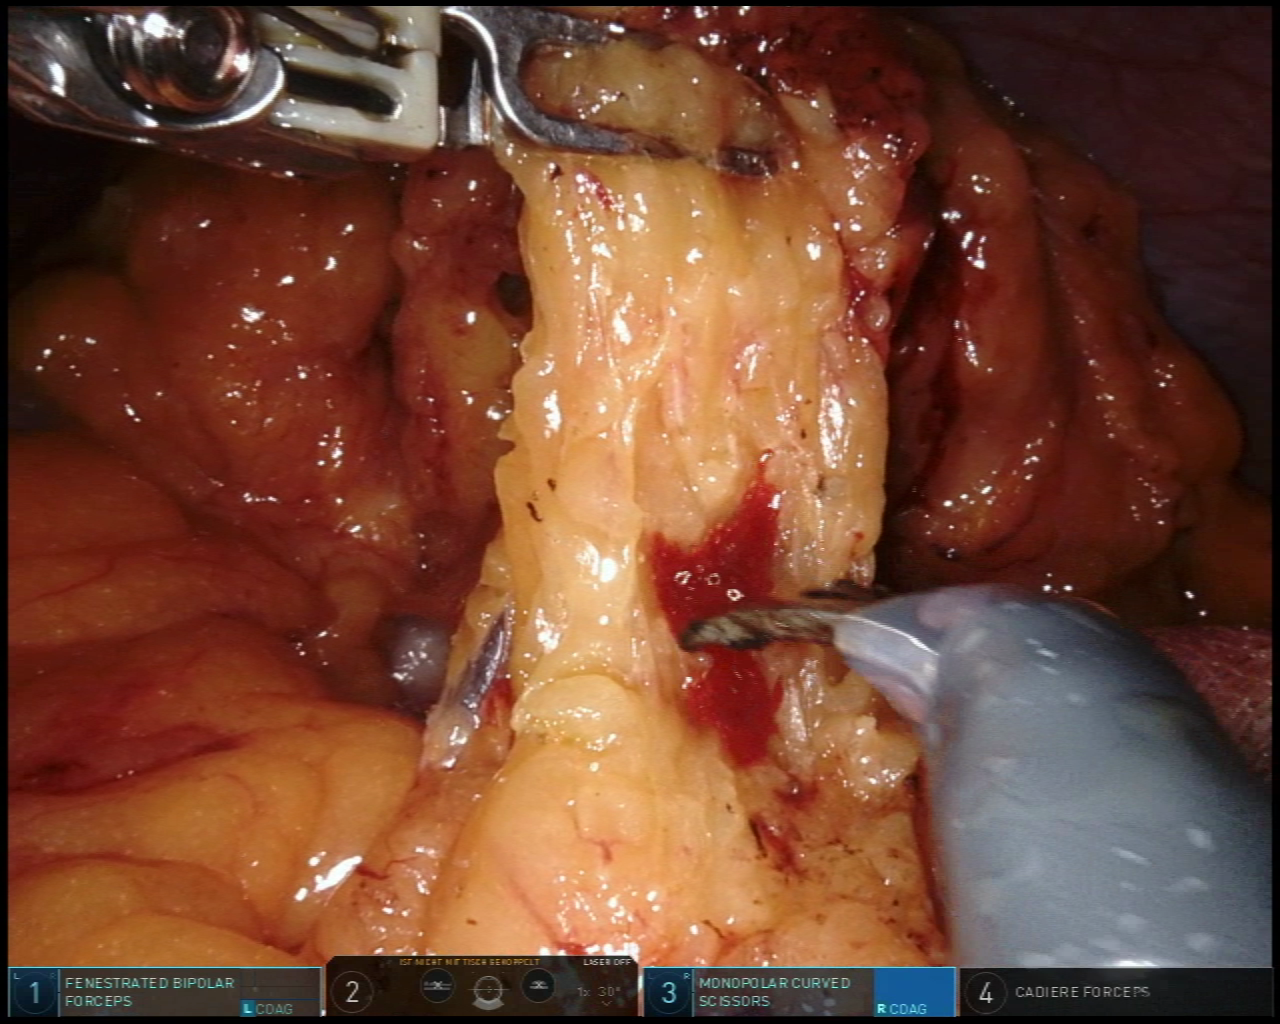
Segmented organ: stomach
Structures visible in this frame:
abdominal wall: yes
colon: no
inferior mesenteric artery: no
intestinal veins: no
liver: no
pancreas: no
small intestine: no
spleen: no
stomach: yes
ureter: no
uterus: no
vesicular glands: no